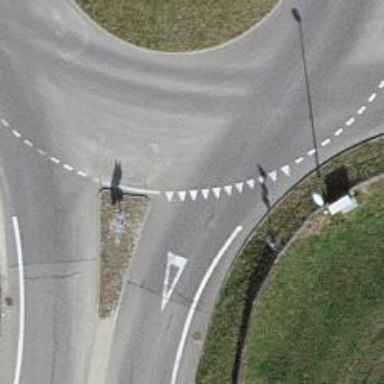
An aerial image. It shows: Road with "give way" sign.